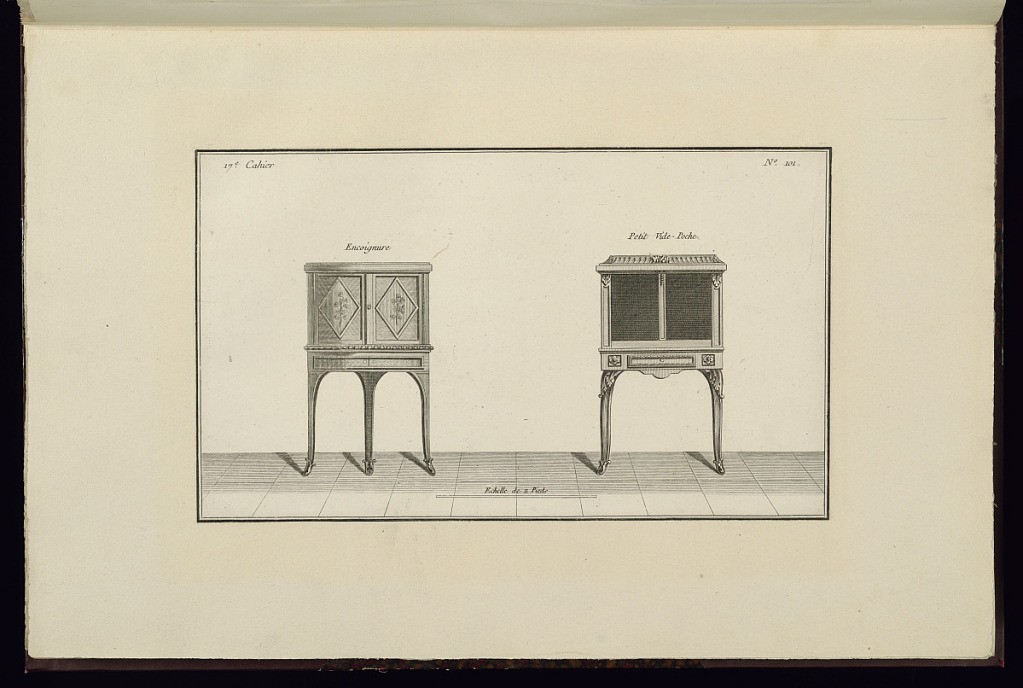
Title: Encoignure [et] Petit Vide-Poche
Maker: Juste-François Boucher, French, 1736 – 1782
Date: ca. 1775
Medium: Engraving on off white laid paper
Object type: Print
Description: Design for two small drawers. On the left: a three-legged dresser for a corner; on the right: a dresser with a stowage drawer. The pieces of furniture are decorated with ornament motifs including floral relief, egg and dart, fluting, acanthus leaves, rosettes, and lamb tongue. The plate is not signed.